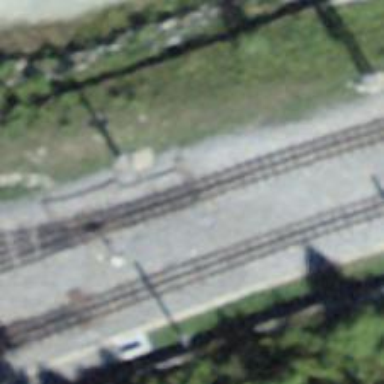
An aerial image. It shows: Railway switch with the turnout on the left side.